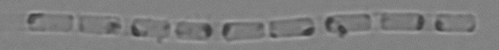
Label: Skeletonema